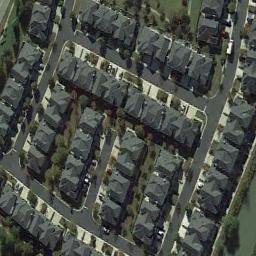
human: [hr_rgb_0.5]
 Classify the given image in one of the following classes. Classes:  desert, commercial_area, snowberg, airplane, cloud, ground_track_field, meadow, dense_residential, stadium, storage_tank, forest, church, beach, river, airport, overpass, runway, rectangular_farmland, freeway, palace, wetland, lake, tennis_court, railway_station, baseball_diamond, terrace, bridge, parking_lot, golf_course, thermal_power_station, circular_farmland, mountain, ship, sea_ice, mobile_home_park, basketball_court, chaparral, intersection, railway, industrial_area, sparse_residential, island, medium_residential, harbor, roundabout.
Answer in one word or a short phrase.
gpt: dense_residential